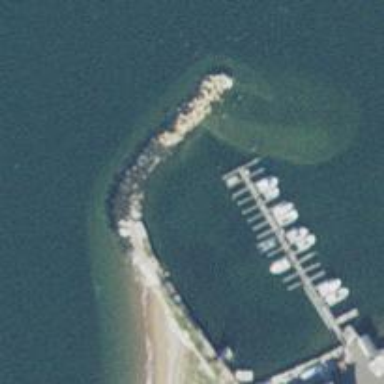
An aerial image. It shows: Breakwater structure.